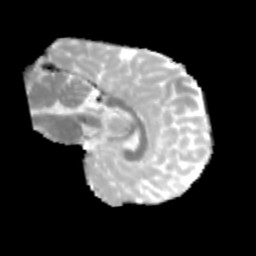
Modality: MD
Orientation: sagittal
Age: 9
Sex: male
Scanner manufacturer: siemens
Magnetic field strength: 3 T
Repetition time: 3.8 s
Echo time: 0.07 s